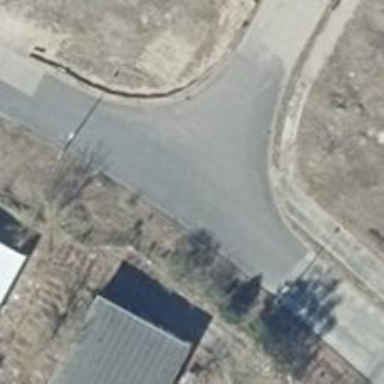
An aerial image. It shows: Unclassified road with asphalt surface.